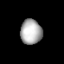
Tissue: lung
Cell type: Endothelial cells
Senescence score: 0.588
Nuclear area (px): 523
Mean DAPI intensity: 172.996